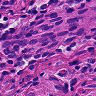
Metastatic tissue present: no